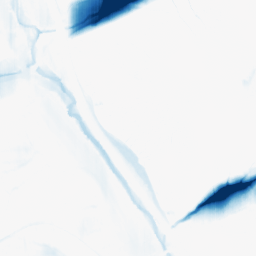
Category: morphological
Decomposition family: morphological_ellipse
Decomposition parameters: operation: closing
width: 50
height: 5
Upsampling method: quartic
Upsampling parameters: scale: 2
Upsampling scale: 2